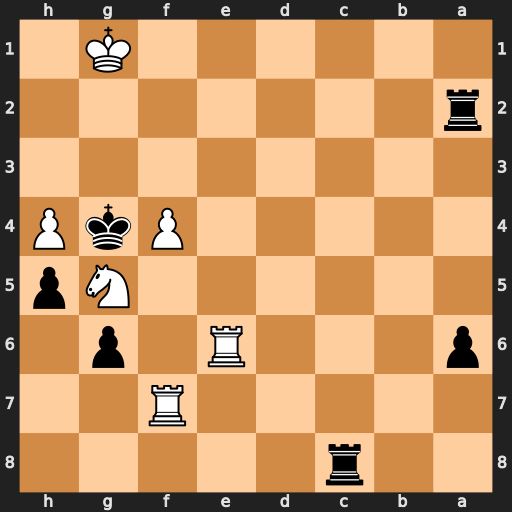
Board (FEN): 2r5/5R2/p3R1p1/6Np/5PkP/8/r7/6K1
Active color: b
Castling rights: -
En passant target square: -
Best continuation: Rc1+ Re1 Rxe1#